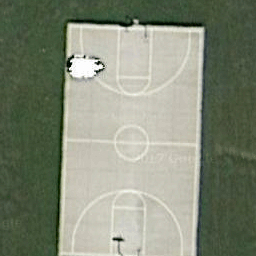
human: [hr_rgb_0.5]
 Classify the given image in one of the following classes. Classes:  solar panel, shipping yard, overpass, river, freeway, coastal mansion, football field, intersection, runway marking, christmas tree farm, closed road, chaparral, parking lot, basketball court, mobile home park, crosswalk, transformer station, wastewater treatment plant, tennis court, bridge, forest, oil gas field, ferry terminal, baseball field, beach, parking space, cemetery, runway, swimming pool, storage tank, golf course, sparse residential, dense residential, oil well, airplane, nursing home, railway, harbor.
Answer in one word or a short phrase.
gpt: basketball court